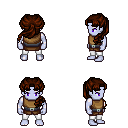
a pixel art fantasy rpg character, male body template, dark elf, purple skin, leather chest armor, white pants, brown princess hairstyle, four views (front, back, left, right), 2x2 character sprite sheet, small pixel art, hard edges, no anti-aliasing